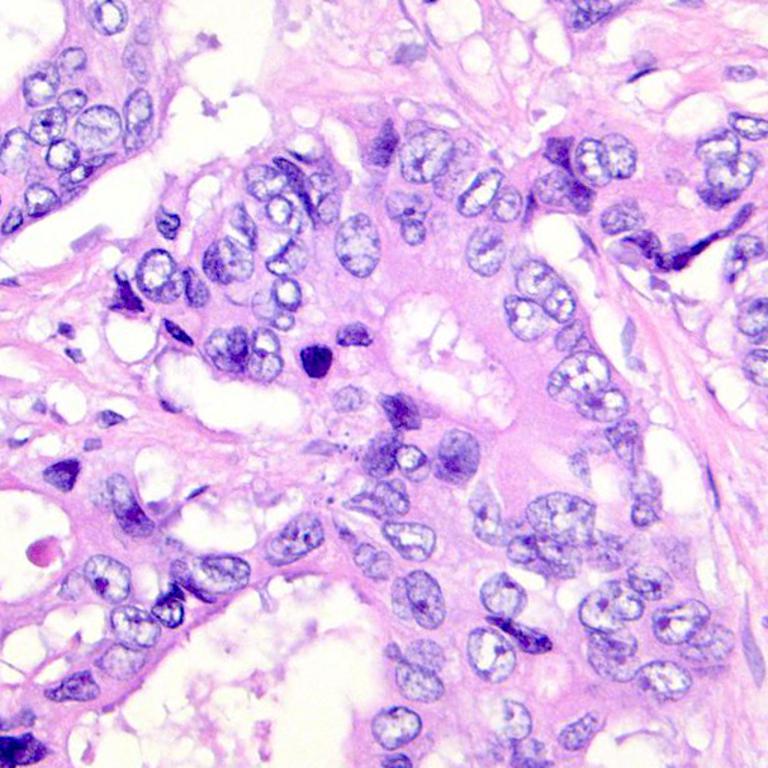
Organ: colon
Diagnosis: adenocarcinomas